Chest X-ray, PA view. Patient: 51 years old, sex F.
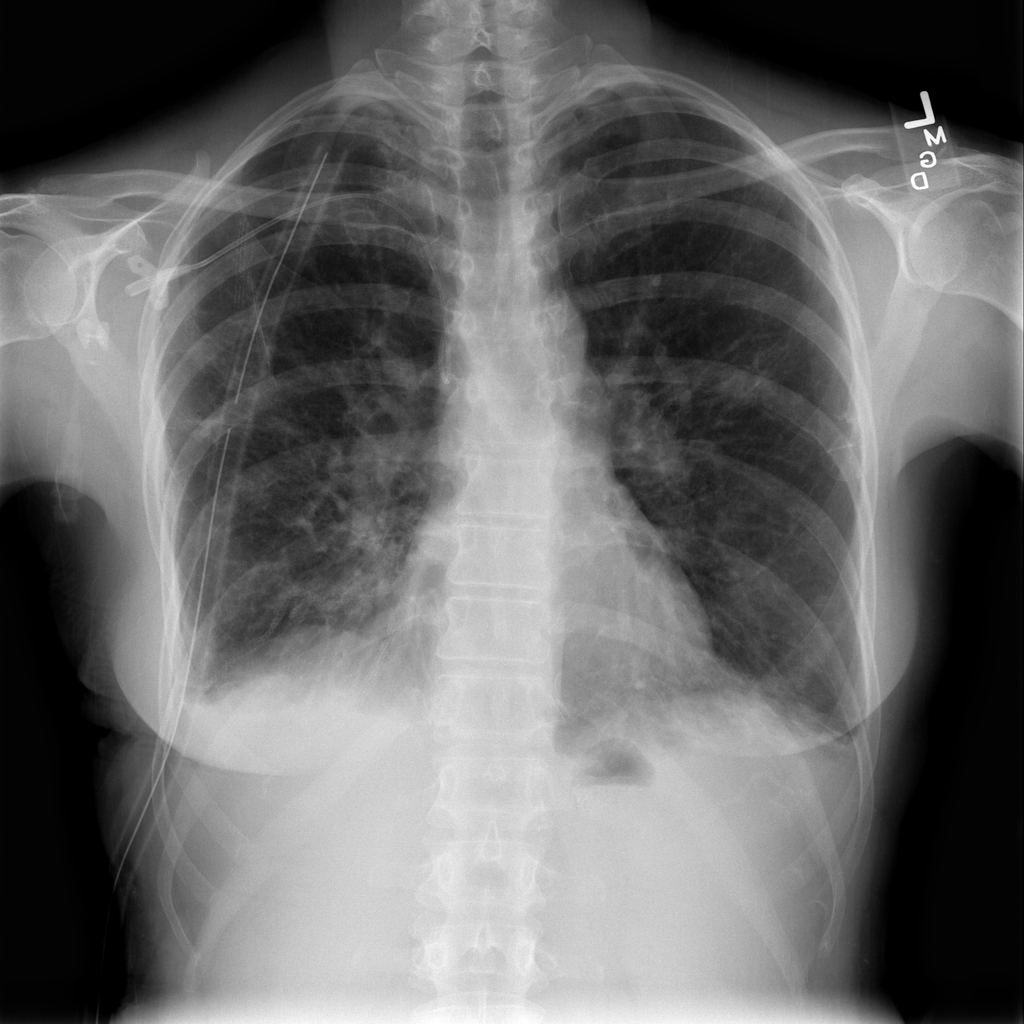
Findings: Fibrosis, Infiltration